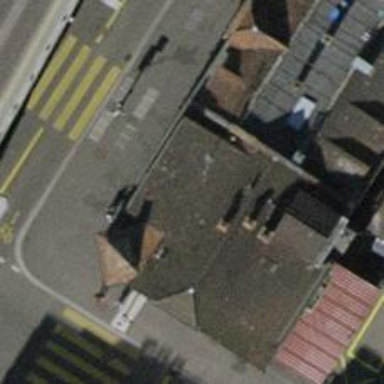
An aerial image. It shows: Pub.